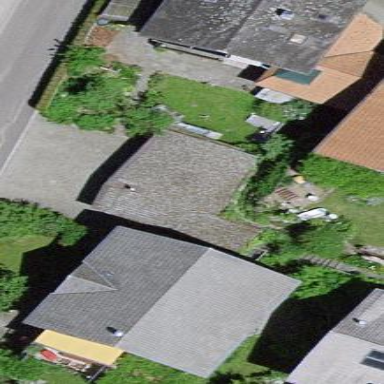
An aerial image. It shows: View of roof of building.